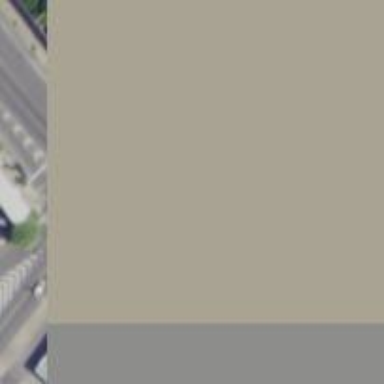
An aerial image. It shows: Marked crossing on the road.